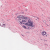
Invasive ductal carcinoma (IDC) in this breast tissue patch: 0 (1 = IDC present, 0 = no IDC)